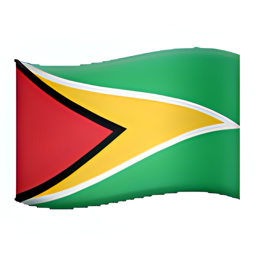
Name: flag for guyana
Emoji: 🇬🇾
Group: Flags
Sub-group: country-flag